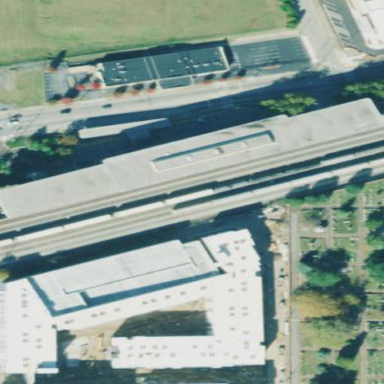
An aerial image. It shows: Train station building.